Question: I've got a little function that generates a plot of two subplots. One subplot is two histograms overlaid and the other subplot is the results of dividing one histogram by the other.

For the second subplot, I don't know how to remove the edges between histogram bars (like the one above it) and I don't know how to reduce its height (such that it is, say, half the height of the one above it). I'm also not sure how to set the title to the very top of the plot.
How could these things be done?
My code is as follows:
'''
import numpy
import matplotlib.pyplot
import datavision # sudo pip install datavision
import shijian # sudo pip install shijian
def main():
a = numpy.random.normal(2, 2, size = 120)
b = numpy.random.normal(2, 2, size = 120)
save_histogram_comparison_matplotlib(
values_1 = a,
values_2 = b,
label_1 = "a",
label_2 = "b",
normalize = True,
label_ratio_x = "frequency",
label_y = "",
title = "comparison of a and b",
filename = "test.png"
)
def save_histogram_comparison_matplotlib(
values_1 = None,
values_2 = None,
filename = None,
number_of_bins = None,
normalize = True,
label_x = "",
label_y = None,
label_ratio_x = "frequency",
label_ratio_y = "ratio",
title = None,
label_1 = "1",
label_2 = "2",
overwrite = True,
LaTeX = False
):
matplotlib.pyplot.ioff()
if LaTeX is True:
matplotlib.pyplot.rc("text", usetex = True)
matplotlib.pyplot.rc("font", family = "serif")
if number_of_bins is None:
number_of_bins_1 = datavision.propose_number_of_bins(values_1)
number_of_bins_2 = datavision.propose_number_of_bins(values_2)
number_of_bins = int((number_of_bins_1 + number_of_bins_2) / 2)
if filename is None:
filename = shijian.propose_filename(
filename = title.replace(" ", "_") + ".png",
overwrite = overwrite
)
values = []
values.append(values_1)
values.append(values_2)
bar_width = 0.8
figure, (axis_1, axis_2) = matplotlib.pyplot.subplots(nrows = 2)
ns, bins, patches = axis_1.hist(
values,
normed = normalize,
histtype = "stepfilled",
bins = number_of_bins,
alpha = 0.5,
label = [label_1, label_2],
rwidth = bar_width,
linewidth = 0
)
axis_1.legend()
axis_2.bar(
bins[:-1],
ns[0] / ns[1],
edgecolor = "#ffffff", # "none"
alpha = 1,
width = bins[1] - bins[0]
)
axis_1.set_xlabel(label_x)
axis_1.set_ylabel(label_y)
axis_2.set_xlabel(label_ratio_x)
axis_2.set_ylabel(label_ratio_y)
matplotlib.pyplot.title(title)
matplotlib.pyplot.savefig(filename)
matplotlib.pyplot.close()
if __name__ == "__main__":
main()
'''
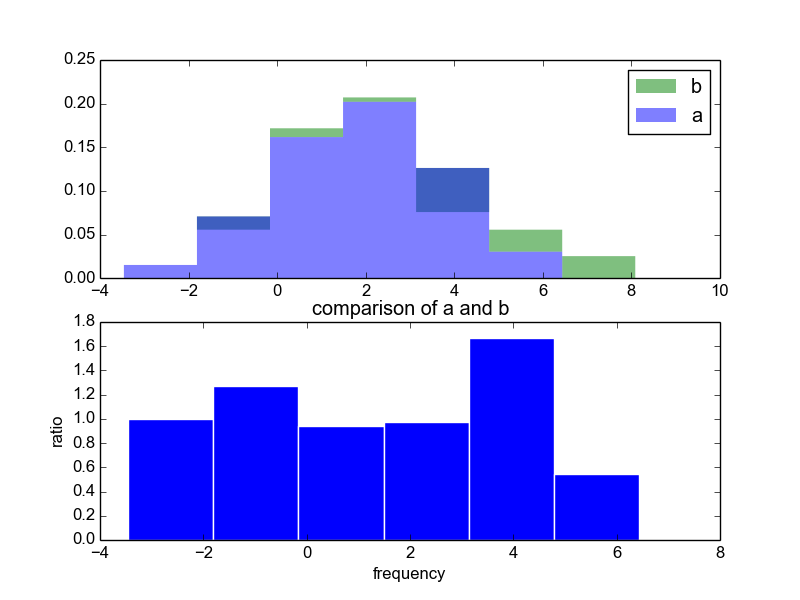
Answer: You have 3 questions:
## 1. How to remove the edges between histogram bars
Here, you can set the 'linewidth' to 0 for the call to 'bar':
'''
axis_2.bar(
bins[:-1],
ns[0] / ns[1],
linewidth=0,
alpha = 1,
width = bins[1] - bins[0]
)
'''
## 2. How to reduce the height of the second subplot
Here, we can send kwargs to 'gridspec' when we create the subplots. The relevant option is 'height_ratios'. We send them using the 'gridspec_kw' option to 'subplots'. If we set it to (2,1), that makes the first subplot twice the height of the second one.
'''
figure, (axis_1, axis_2) = matplotlib.pyplot.subplots(
nrows = 2,
gridspec_kw={'height_ratios':(2,1)}
)
'''
## 3. How to set the title to the very top of the plot
When you call 'matplotlib.pyplot.title(title)', that is actually setting the title of the currently active subplot axes, which in this case is 'axis_2'. To set the title of the overall figure, you can set the 'suptitle':
'''
matplotlib.pyplot.suptitle(title)
'''
Or alternatively, since you already named your figure, you can use:
'''
figure.suptitle(title)
'''
And likewise, you could use:
'''
figure.savefig(filename)
'''
to save a few keystrokes.
---
Putting it all together:
<URL>